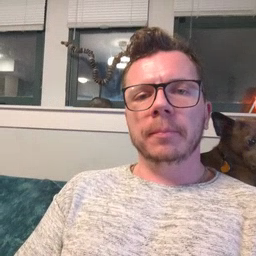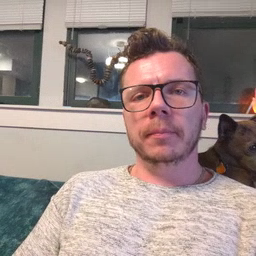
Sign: milk